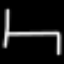
Label: bed